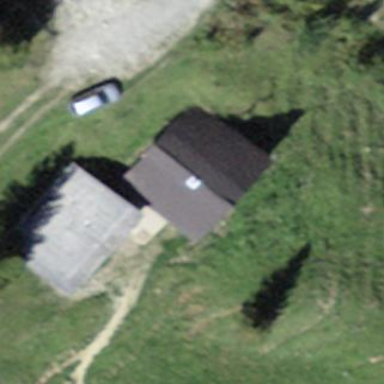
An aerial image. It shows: Cabin.